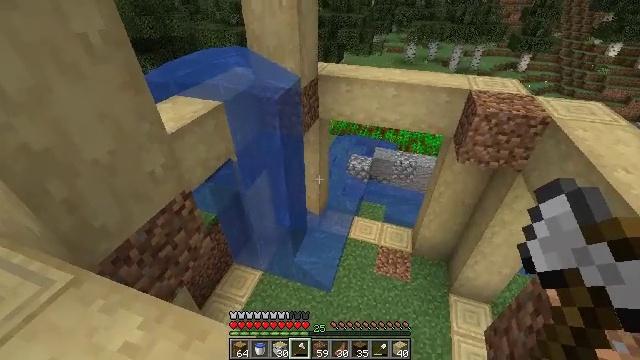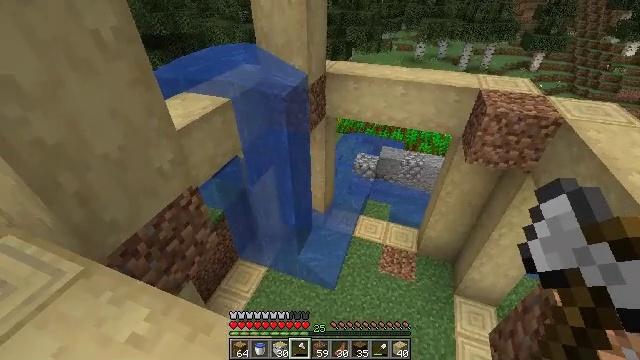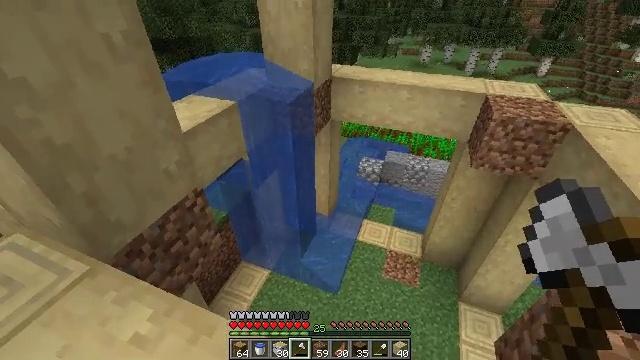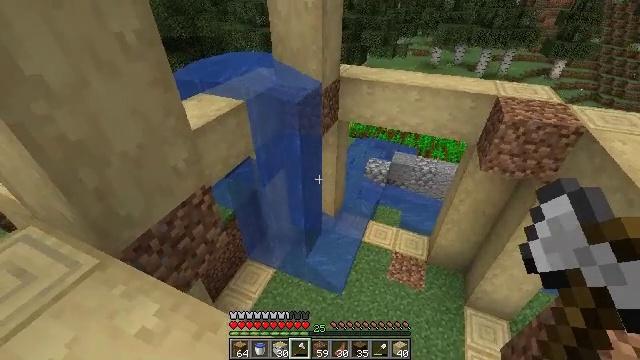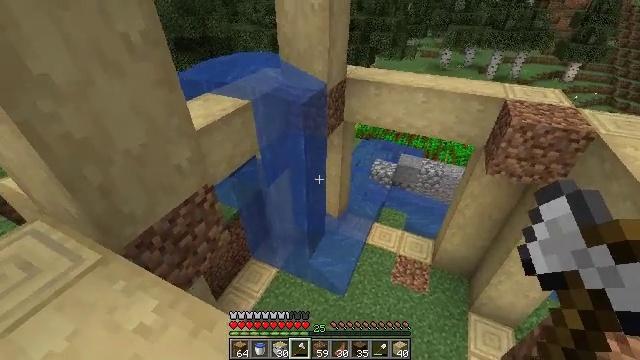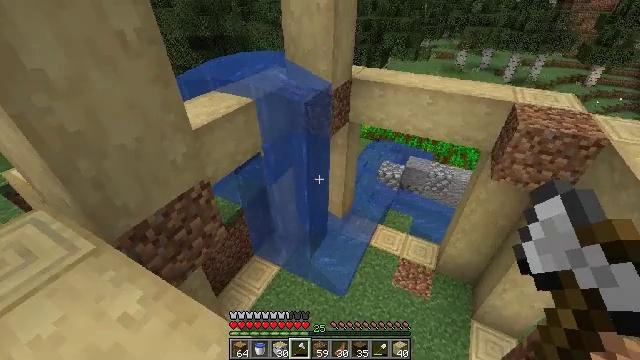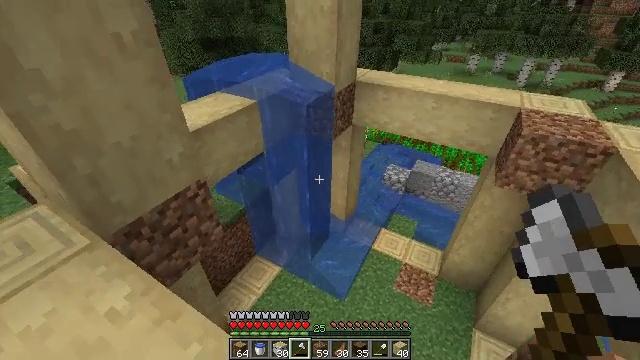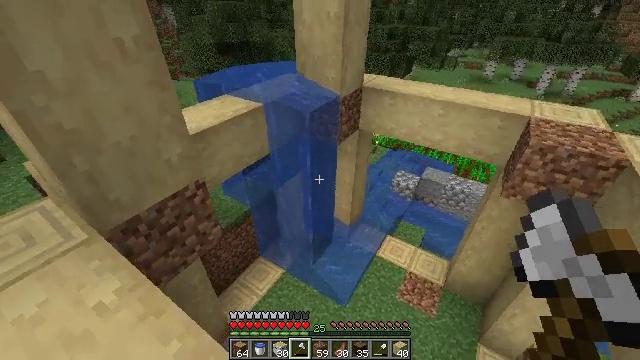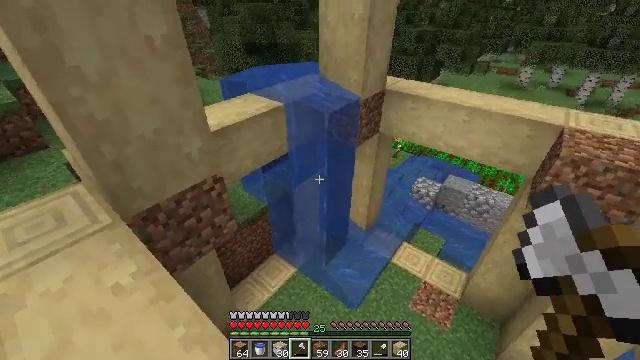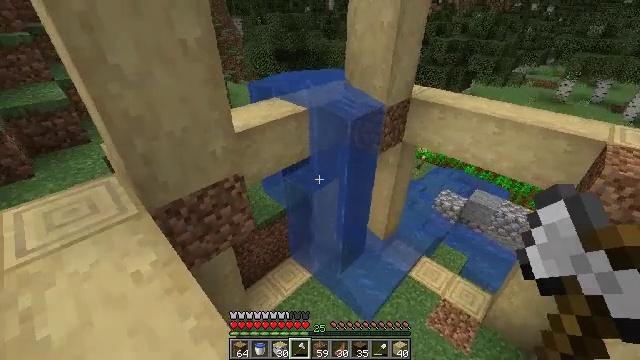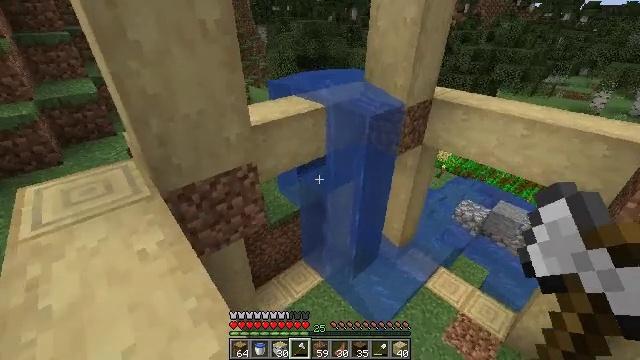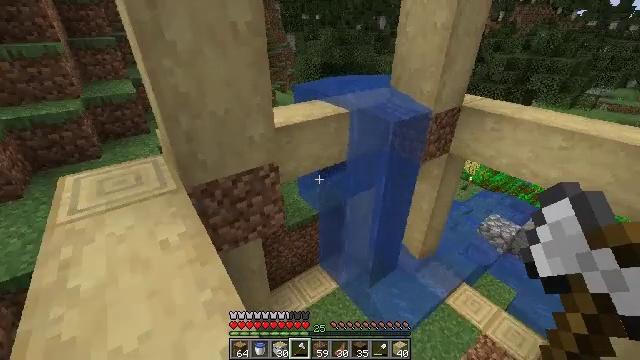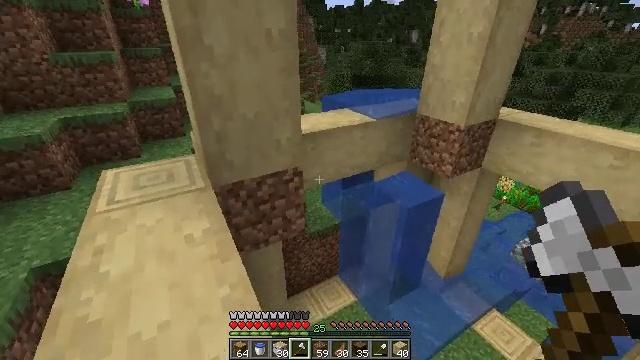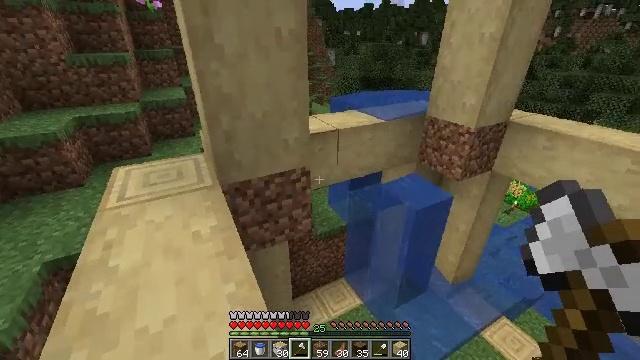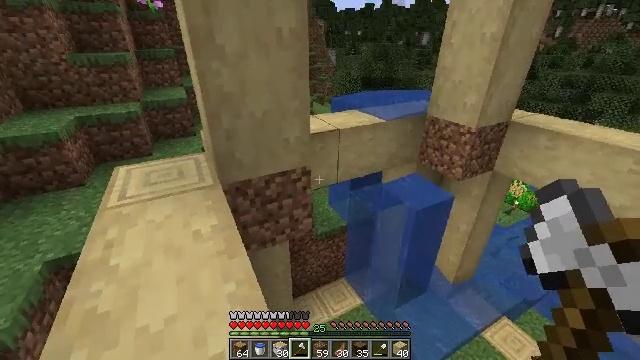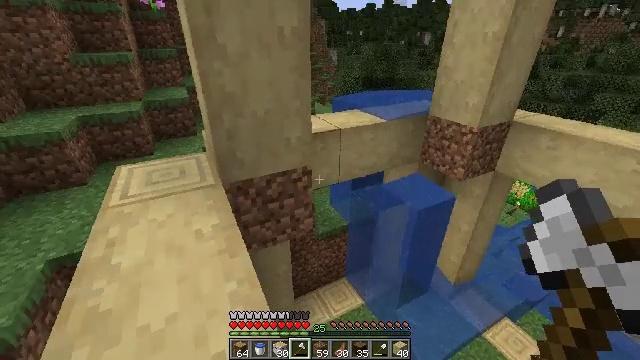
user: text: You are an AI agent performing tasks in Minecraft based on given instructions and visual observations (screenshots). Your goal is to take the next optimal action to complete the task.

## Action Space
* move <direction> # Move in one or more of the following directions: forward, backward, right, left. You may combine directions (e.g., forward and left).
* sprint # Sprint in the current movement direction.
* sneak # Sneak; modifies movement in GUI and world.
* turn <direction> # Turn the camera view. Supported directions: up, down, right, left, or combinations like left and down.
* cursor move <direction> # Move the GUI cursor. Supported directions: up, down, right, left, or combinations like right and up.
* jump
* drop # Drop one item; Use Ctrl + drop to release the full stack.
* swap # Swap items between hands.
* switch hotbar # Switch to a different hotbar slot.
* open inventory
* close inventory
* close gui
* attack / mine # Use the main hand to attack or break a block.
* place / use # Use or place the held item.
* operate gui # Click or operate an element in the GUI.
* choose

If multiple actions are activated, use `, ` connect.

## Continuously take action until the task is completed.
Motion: motion action
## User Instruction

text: Mine dirt from the ground.
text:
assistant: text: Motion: turn left
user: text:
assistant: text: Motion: turn left
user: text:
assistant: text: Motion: turn left
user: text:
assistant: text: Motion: move right, turn left
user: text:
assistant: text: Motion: move right, turn left
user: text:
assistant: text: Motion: move right, turn left
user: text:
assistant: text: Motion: turn left
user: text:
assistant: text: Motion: sneak, turn left
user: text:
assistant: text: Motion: sneak, turn left and up
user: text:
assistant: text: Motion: sneak, turn left and up
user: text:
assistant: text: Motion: sneak, turn left and up
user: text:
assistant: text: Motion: sneak, turn left and up
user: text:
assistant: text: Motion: sneak, turn left
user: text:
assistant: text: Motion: sneak
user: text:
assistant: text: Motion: sneak
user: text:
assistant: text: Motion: move right, sneak, turn left
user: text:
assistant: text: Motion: move right, sneak, turn left
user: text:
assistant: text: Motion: move right, sneak
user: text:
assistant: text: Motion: sneak
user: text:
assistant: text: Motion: sneak
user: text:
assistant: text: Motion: sneak
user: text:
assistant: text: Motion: sneak
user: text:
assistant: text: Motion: sneak, turn left and down, attack / mine
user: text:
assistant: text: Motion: sneak, turn left, attack / mine
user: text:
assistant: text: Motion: sneak, turn left, attack / mine
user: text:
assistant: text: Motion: sneak, attack / mine
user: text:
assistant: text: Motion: sneak, attack / mine
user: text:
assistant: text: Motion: sneak, attack / mine
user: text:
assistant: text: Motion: sneak, attack / mine
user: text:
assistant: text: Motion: sneak, attack / mine